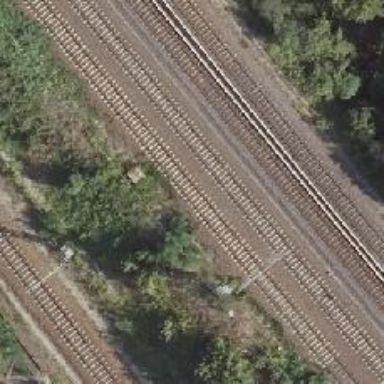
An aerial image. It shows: Railway signal.